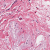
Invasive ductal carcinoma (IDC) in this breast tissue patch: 0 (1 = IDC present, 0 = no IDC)